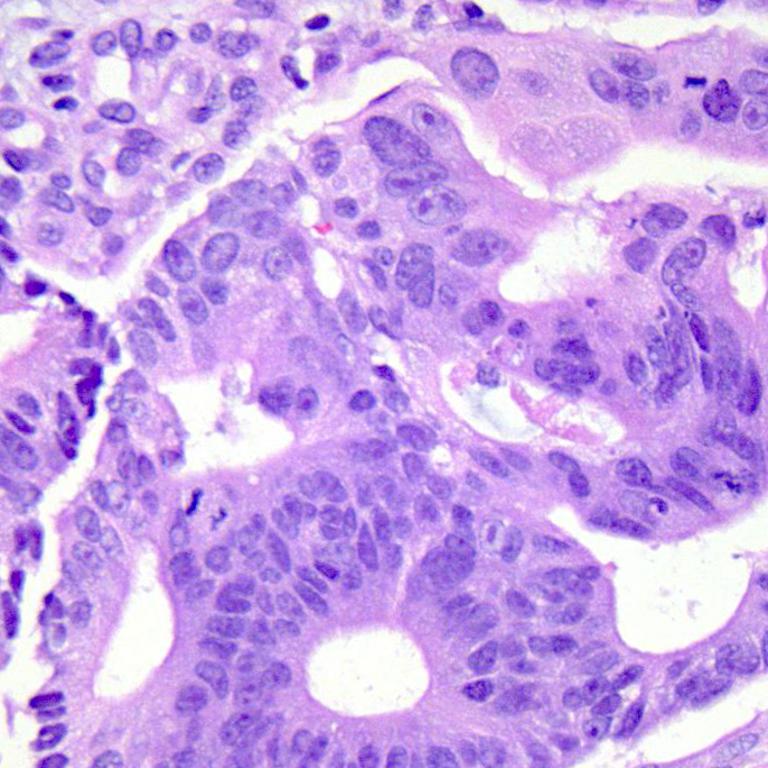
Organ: colon
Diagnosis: adenocarcinomas